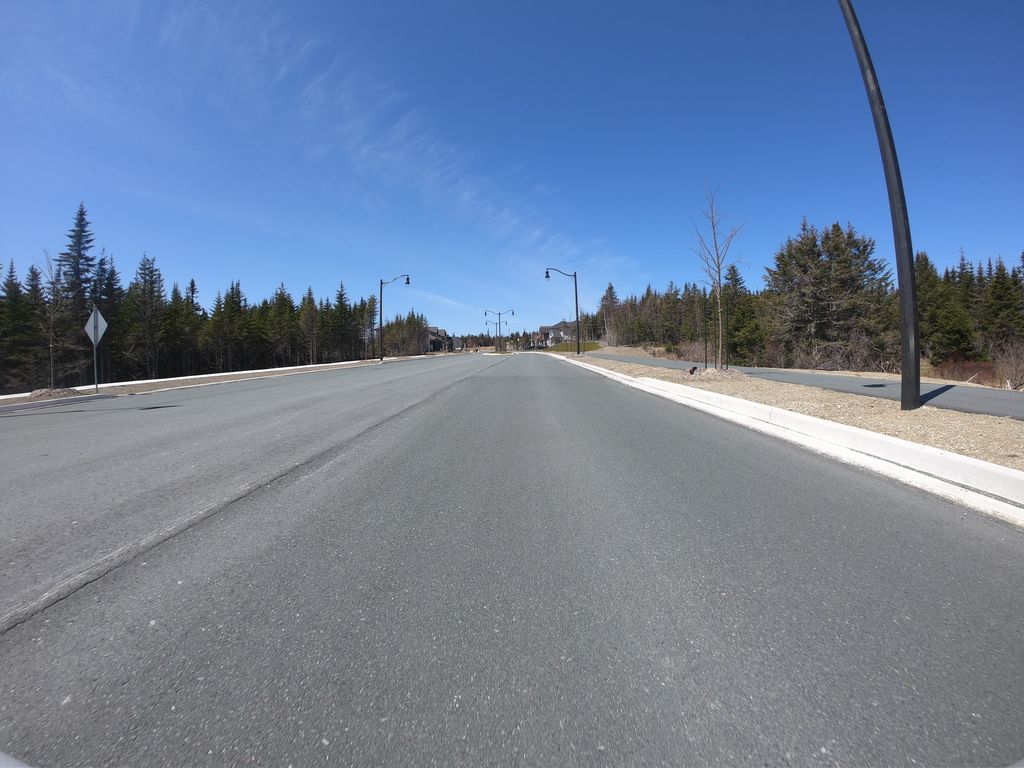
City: st_johns